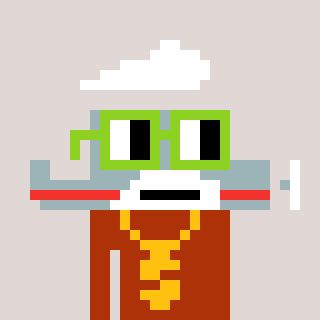
a pixel art character with square light green glasses, a plane-shaped head and a hotbrown-colored body on a warm background